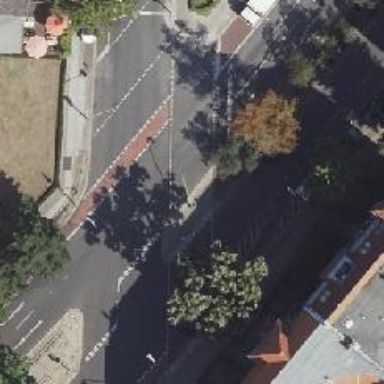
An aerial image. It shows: Traffic island located on footway.